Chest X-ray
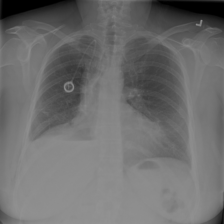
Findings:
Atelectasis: negative
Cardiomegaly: negative
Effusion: negative
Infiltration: negative
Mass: negative
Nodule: negative
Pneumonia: negative
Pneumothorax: negative
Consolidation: negative
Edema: negative
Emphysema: negative
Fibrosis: negative
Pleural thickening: negative
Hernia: negative